Question: I have a module in my CMS system that allows the web site to display Advertisements. It logs views and clicks. The query I use to summarize the log is performing poorly.
This is the query:
'''
SELECT 'a'.'id',
'a'.'active',
'a'.'static',
'a'.'position',
'a'.'file',
'a'.'title',
'a'.'url',
COUNT(DISTINCT 'lv'.'id') AS 'views',
COUNT(DISTINCT 'lc'.'id') AS 'clicks'
FROM 'ads' AS 'a'
LEFT JOIN 'ad_log' AS 'lv'
ON 'lv'.'ad_id' = 'a'.'id'
AND 'lv'.'type' = 'view'
AND 'lv'.'created' BETWEEN '2011-01-01 00:00:00'
AND '2011-12-31 23:59:59'
LEFT JOIN 'ad_log' AS 'lc'
ON 'lc'.'ad_id' = 'a'.'id'
AND 'lc'.'type' = 'click'
AND 'lc'.'created' BETWEEN '2011-01-01 00:00:00'
AND '2011-12-31 23:59:59'
GROUP BY 'a'.'id'
ORDER BY 'a'.'static' DESC,
'a'.'position' ASC,
'a'.'title' ASC
'''
The 'ad_log' table has a two-column index on the 'ad_id' and 'type' columns. When I look at the profiler results, it is using that index. Would a different index be more performant?
---
After testing different index combinations, it seems that the current one is best. Maybe there's a better way to write the query?
Here's a screen capture of 'EXPLAIN SELECT SQL_NO_CACHE ...':

---
I have accepted <URL>:
'''
SELECT 'a'.'id',
'a'.'active',
'a'.'static',
'a'.'position',
'a'.'file',
'a'.'title',
'a'.'url',
(SELECT COUNT(*)
FROM 'ad_log'
WHERE 'ad_id' = 'a'.'id'
AND 'type' = 'view'
AND 'created' BETWEEN '2011-11-01 00:00:00'
AND '2011-11-30 23:59:59') AS 'views',
(SELECT COUNT(*)
FROM 'ad_log'
WHERE 'ad_id' = 'a'.'id'
AND 'type' = 'click'
AND 'created' BETWEEN '2011-11-01 00:00:00'
AND '2011-11-30 23:59:59') AS 'clicks'
FROM 'ads' AS 'a'
ORDER BY 'a'.'static' DESC,
'a'.'position' ASC,
'a'.'title' ASC
'''
---
This query, inspired by <URL>, has even better performance:
'''
SELECT 'a'.'id',
'a'.'active',
'a'.'static',
'a'.'position',
'a'.'file',
'a'.'title',
'a'.'url',
SUM(CASE WHEN 'l'.'type' = 'view' THEN 1 ELSE 0 END) AS 'views',
SUM(CASE WHEN 'l'.'type' = 'click' THEN 1 ELSE 0 END) AS 'clicks'
FROM 'ads' AS 'a'
LEFT JOIN 'ad_log' AS 'l'
ON 'a'.'id' = 'l'.'ad_id'
AND 'l'.'created' BETWEEN '2011-11-01 00:00:00'
AND '2011-11-30 23:59:59'
GROUP BY 'a'.'id'
ORDER BY 'a'.'static' DESC,
'a'.'position' ASC,
'a'.'title' ASC
'''
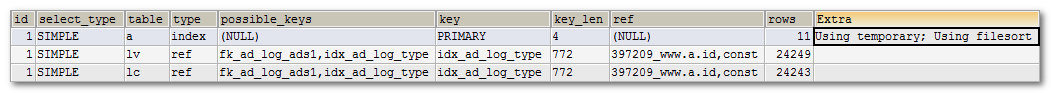
Answer: Another approach might be to have sub-select as the joins that pre-aggregates all view/clicks by the date range ONCE, then joins to all ads that were available.
'''
SELECT
a.id,
a.active,
a.static,
a.position,
a.file,
a.title,
a.url,
COALESCE( PreAgg.CntViews, 0 ) views,
COALESCE( PreAgg.CntClicks, 0 ) clicks
FROM
ads AS a
LEFT JOIN
( select lv.ad_id,
sum( if( lv.type = 'view', 1, 0 )) as CntViews,
sum( if( lv.type = 'click', 1, 0 )) as CntClicks
from
ad_log lv
where
lv.type in ( 'view', 'click' )
and lv.created between '2011-01-01 00:00:00'
AND '2011-12-31 23:59:59'
group by
lv.ad_id ) PreAgg
on A.ID = PreAgg.Ad_ID
'''
It might be even faster if you have an index on the Ad_Log table based on (type, created, ad_id )... This way, for each "Type" will be grouped, then within each type, jump right to the date-range. So it should only have to hit 2 sections of the index... "view" by from/to and "click" by from/to. Instead of each "ad id", then check the types, then the dates...